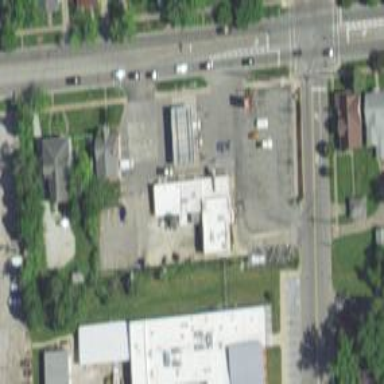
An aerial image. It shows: Convenience shop.